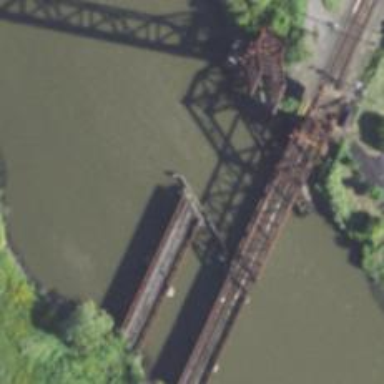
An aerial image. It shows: Bascule movable bridge over abandoned railway line.